Question: I am making a simple mobile site. In one part of it, I have an unordered list.
'''
<ul id="list" class="sortable"></ul>
'''
which follows these css rules:
'''
.sortable,li {
-webkit-user-select: none;
-moz-user-select: none;
-ms-user-select: none;
user-select: none;
}
li {
list-style: none;
border: 1px solid #CCC;
background: #F6F6F6;
color: #1C94C4;
margin: 5px;
padding: 5px;
height: 22px;
}
li.sortable-placeholder {
border: 1px dashed #CCC;
background: none;
}
'''
The li elements are dynamically added via javaScript. The problem I have is that the output is not covering the whole width of the screen. There is a lot of space left at the starting, as evident in the screenshot:

What's wrong? What should I do? How do I fix this?
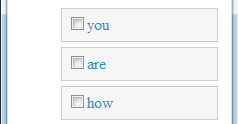
Answer: Try this:
Make the ul containing that li to have no margin or padding.
'#list { margin:0; padding:0; }'
'display:block''li'
Edit (thanks elclanrs): UL and LI are both block level elements. It's just your margin/padding on the ul which is to blame.